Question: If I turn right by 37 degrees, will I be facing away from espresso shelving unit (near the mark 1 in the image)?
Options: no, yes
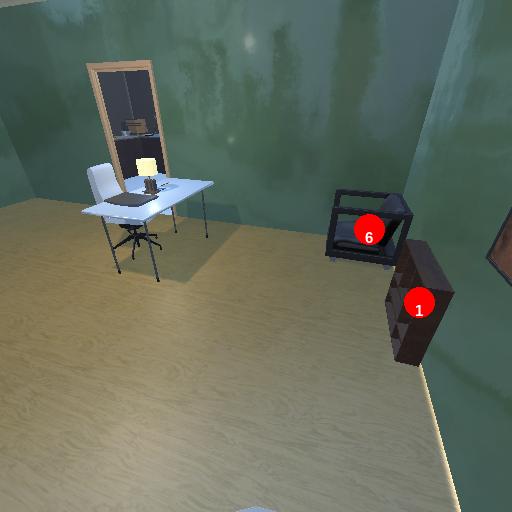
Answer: no